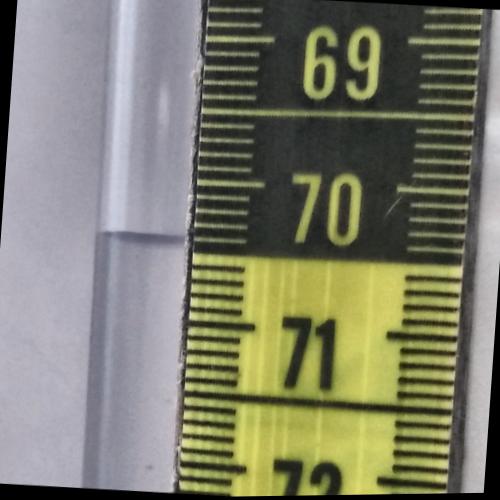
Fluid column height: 70.4 cm